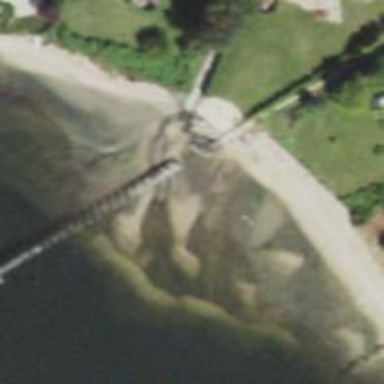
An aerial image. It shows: Natural reef with pilings.